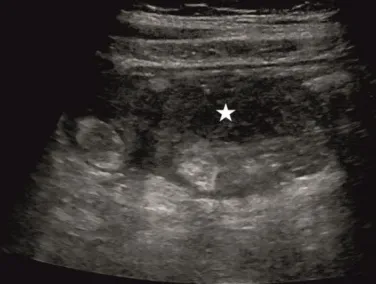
Results of the sonographic examination. A small amount of hypoechoic and echo-inhomogeneous free peritoneal fluid could be detected between the cecum and the uterus (A; white star).
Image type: radiology (ultrasound)